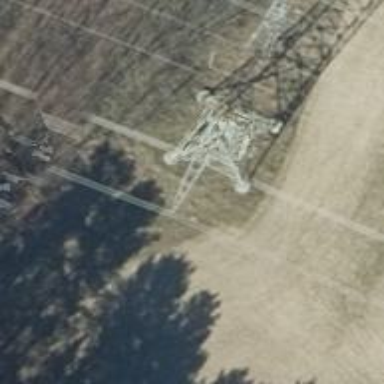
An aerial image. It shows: Power line is depicted.